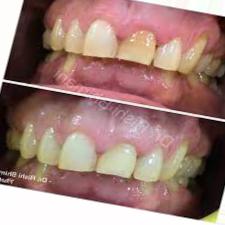
Condition: Tooth Discoloration